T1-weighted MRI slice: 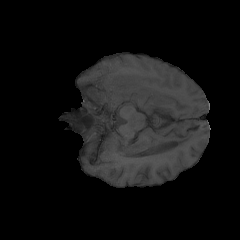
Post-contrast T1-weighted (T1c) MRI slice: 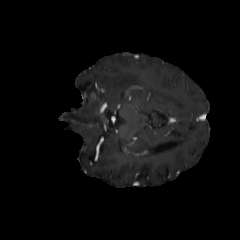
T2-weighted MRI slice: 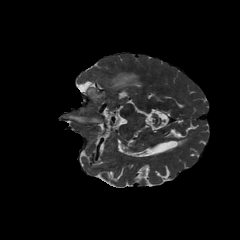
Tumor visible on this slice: yes